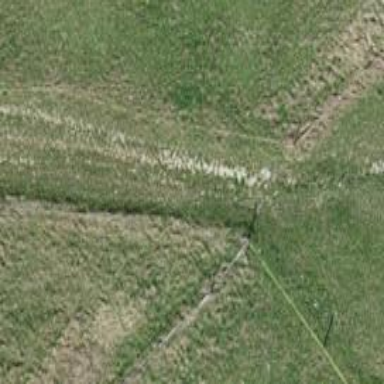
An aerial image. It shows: Path with ground surface. The track is of grade1 quality.